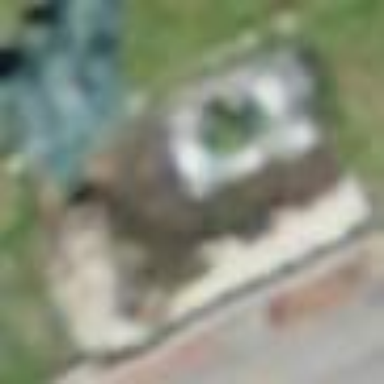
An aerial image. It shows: Shed.